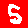
Digit: 5